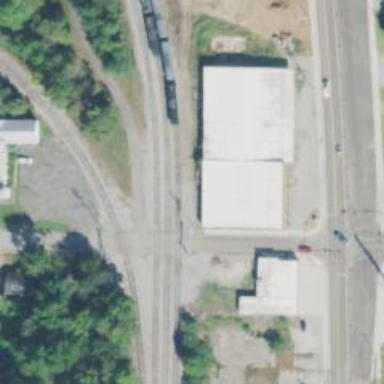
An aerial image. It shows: Railway siding with rails.